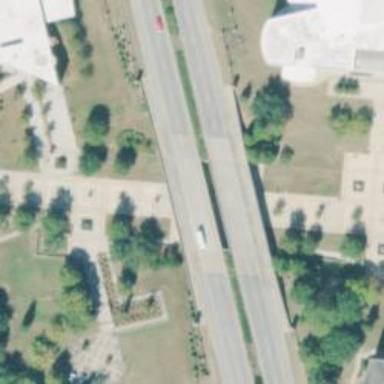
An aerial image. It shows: Secondary road bridge with dual carriageways.